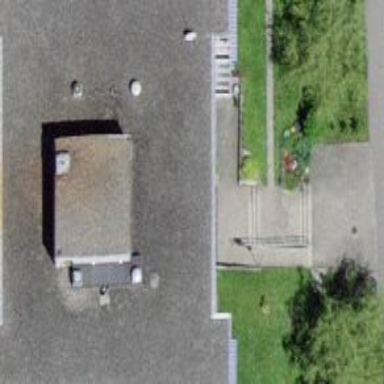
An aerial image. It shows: Flat-roofed building.